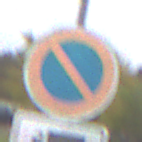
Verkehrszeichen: EingeschraenktesHalteverbot
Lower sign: MehrspurigeFahrzeuge2
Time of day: Midday
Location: Outdoor (Suburban)
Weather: Overcast
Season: NotSpecified
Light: Natural